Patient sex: M
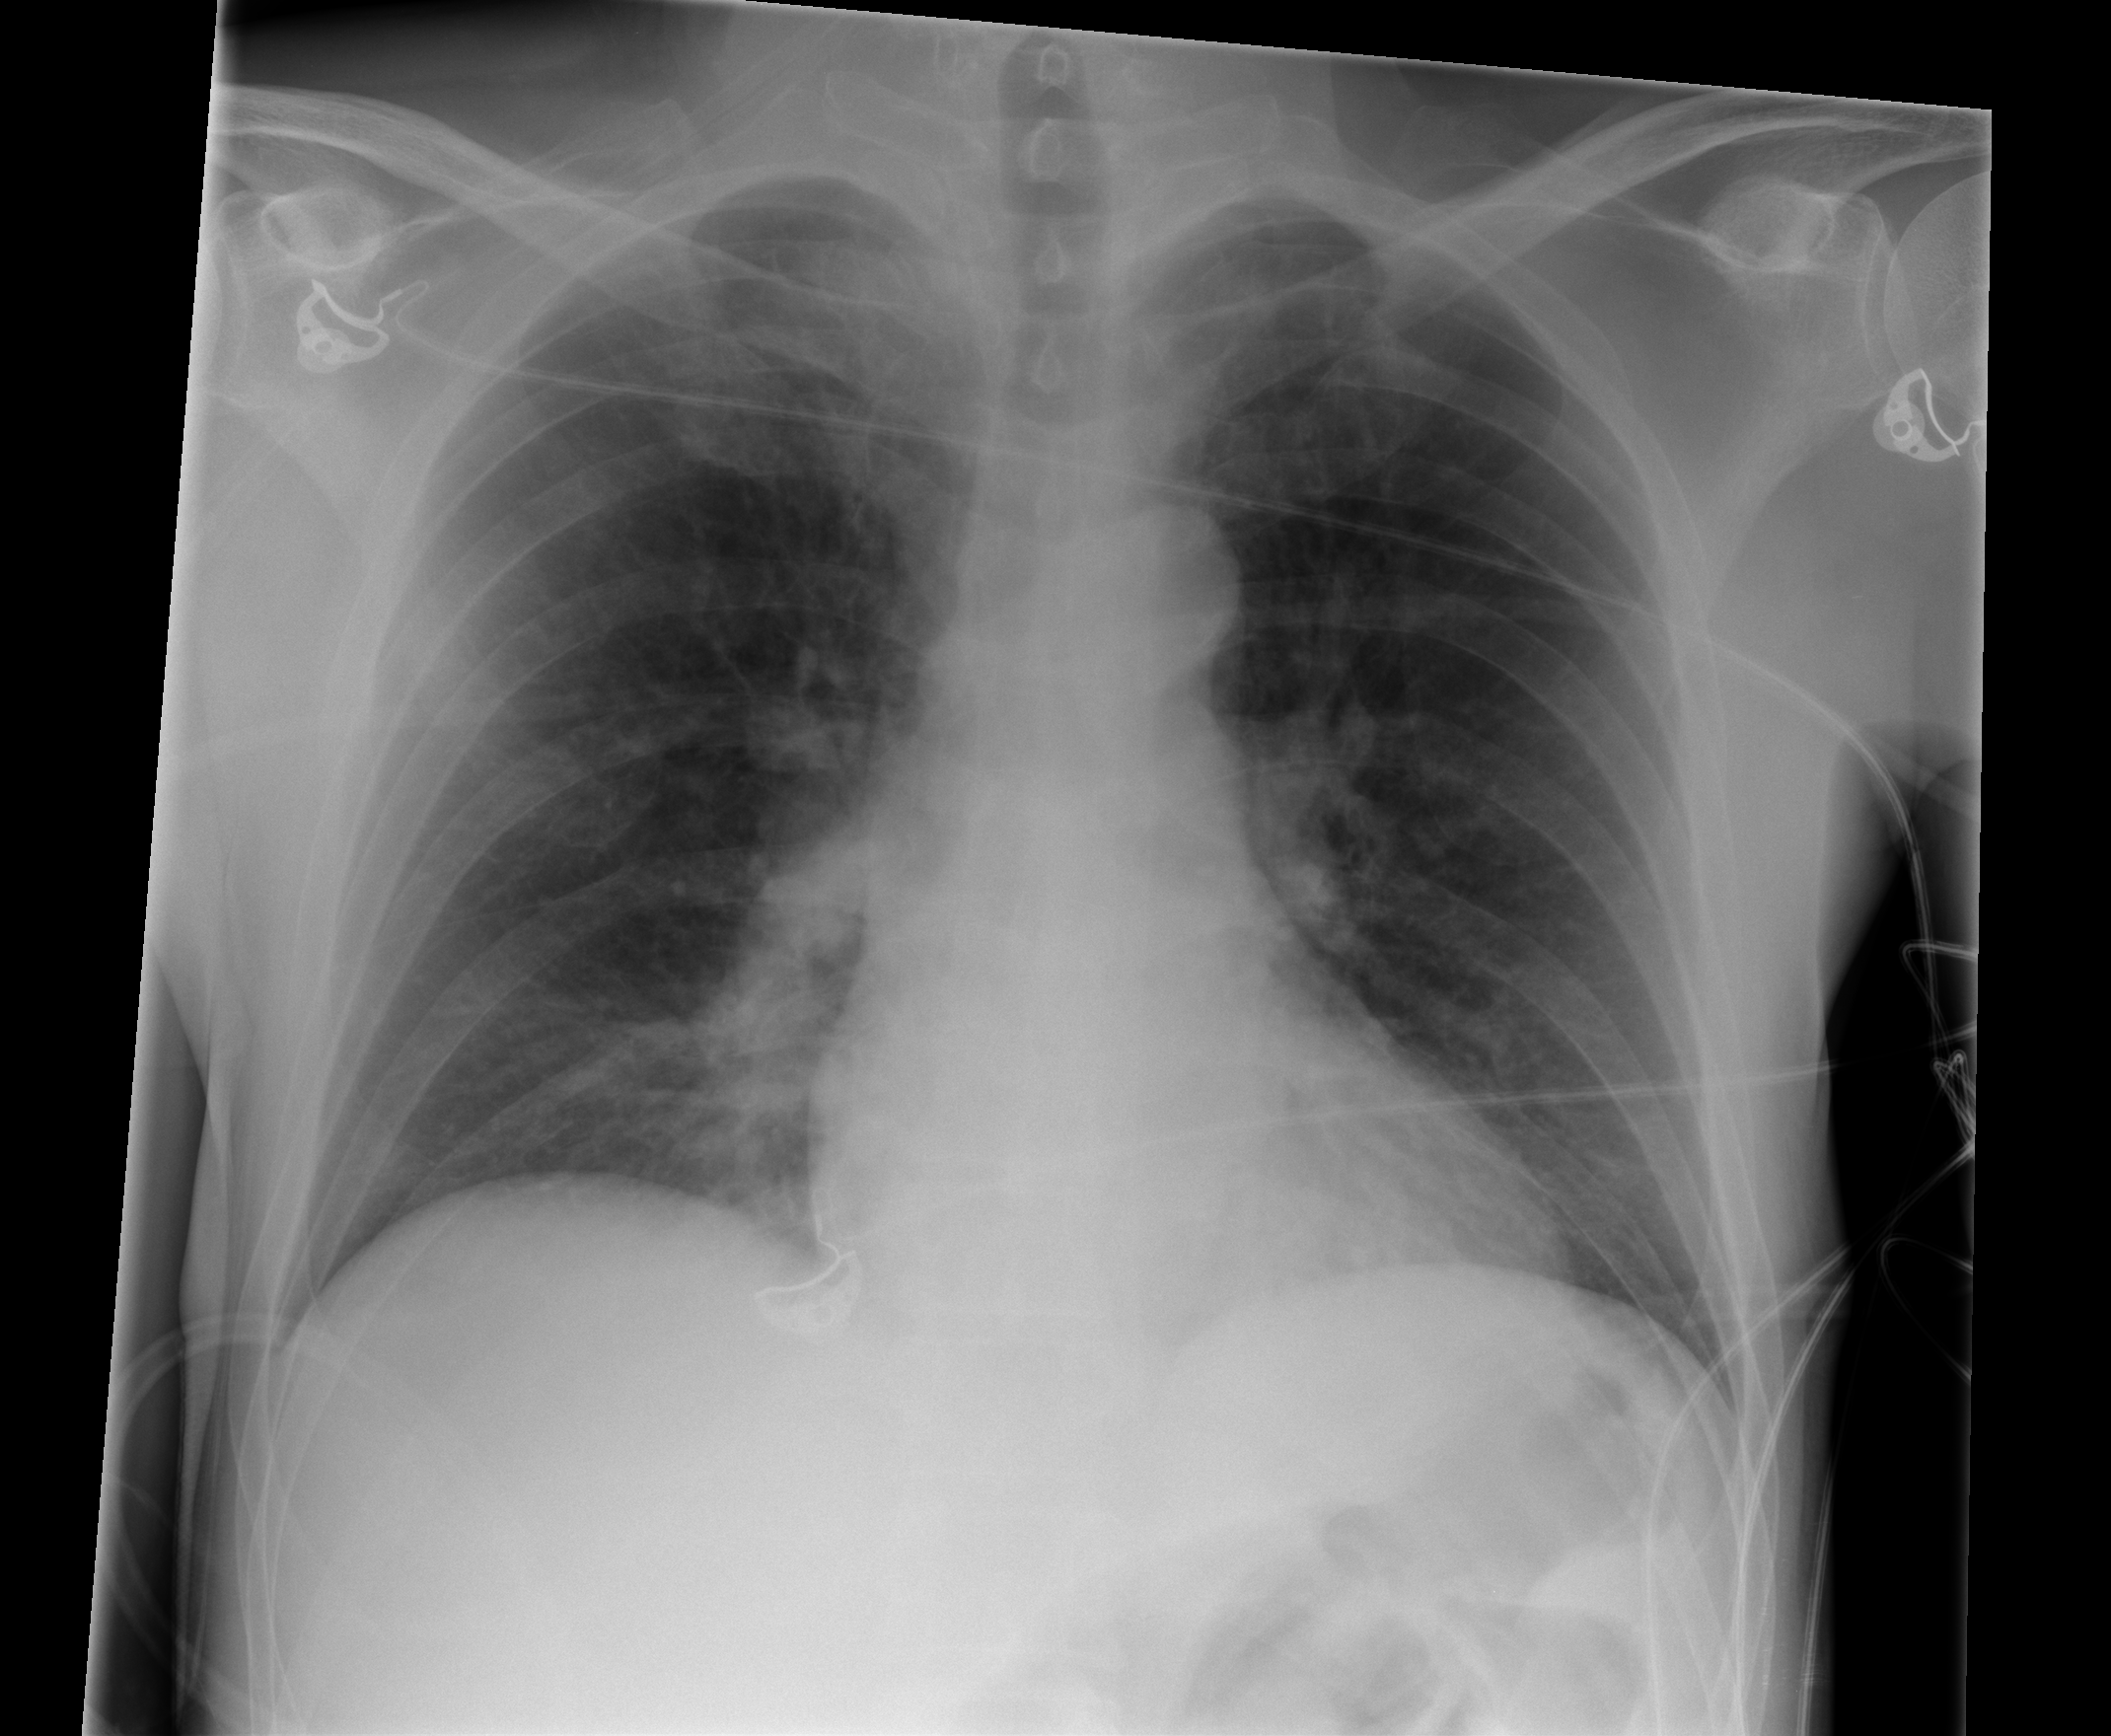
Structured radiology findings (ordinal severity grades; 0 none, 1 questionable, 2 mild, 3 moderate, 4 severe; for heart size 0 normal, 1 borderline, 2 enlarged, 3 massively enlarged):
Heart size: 0
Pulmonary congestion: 0
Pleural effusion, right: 0
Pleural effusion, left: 0
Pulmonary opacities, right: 0
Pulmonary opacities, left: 0
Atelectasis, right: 2
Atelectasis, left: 0